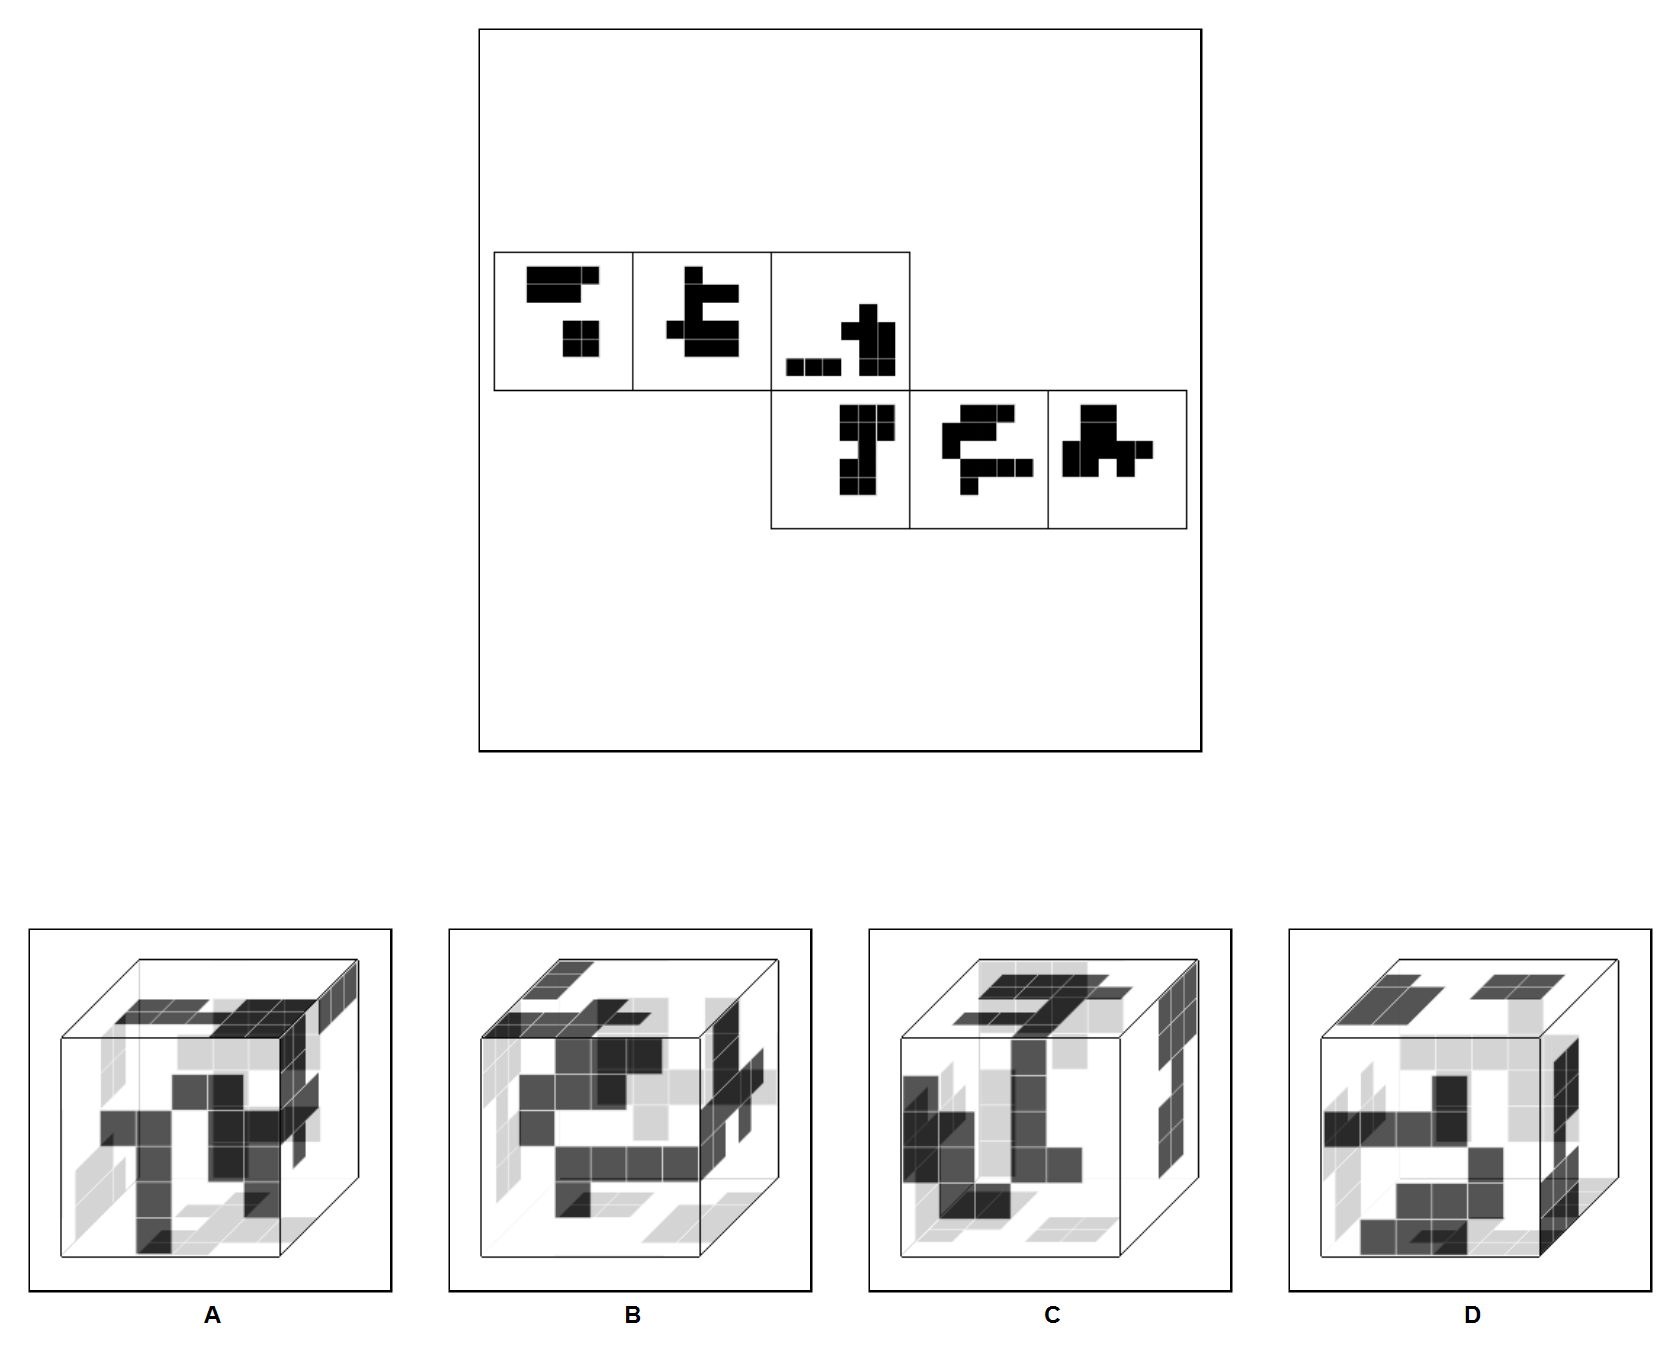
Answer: C